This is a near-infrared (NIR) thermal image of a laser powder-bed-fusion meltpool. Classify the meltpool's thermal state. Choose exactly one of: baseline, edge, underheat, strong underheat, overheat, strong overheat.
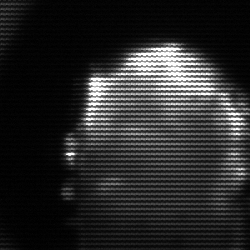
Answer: baseline